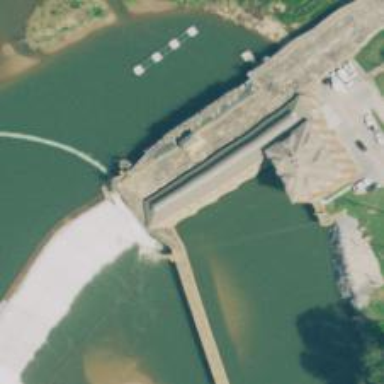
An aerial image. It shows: Hydroelectric generator utilizing water storage as its power source.